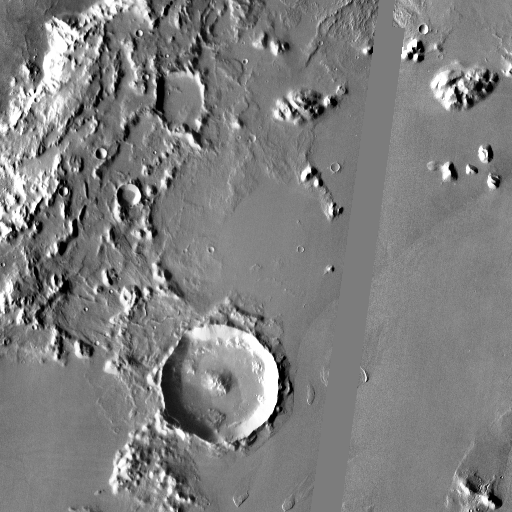
Crater classes present: Background, Other, Buried